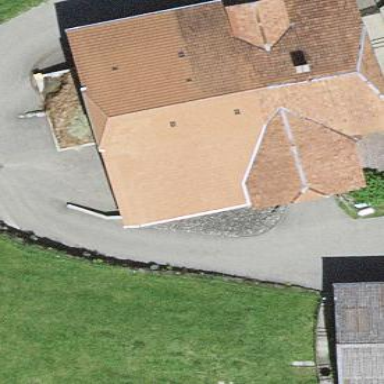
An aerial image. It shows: Farm building.